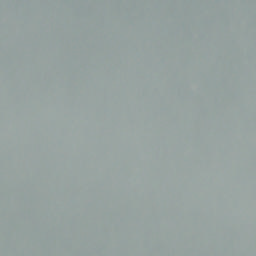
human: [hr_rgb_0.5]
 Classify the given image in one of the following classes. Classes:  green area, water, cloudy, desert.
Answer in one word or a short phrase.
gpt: cloudy